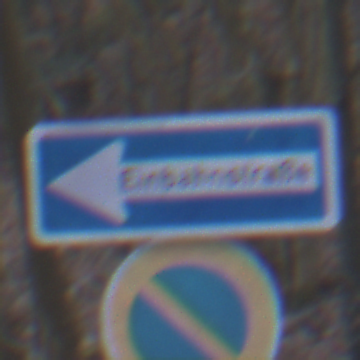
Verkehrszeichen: EinbahnstrasseLinksweisend
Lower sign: EingeschraenktesHalteverbot
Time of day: MorningAfternoon
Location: Outdoor (Nature)
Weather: Overcast
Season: Winter
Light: Natural